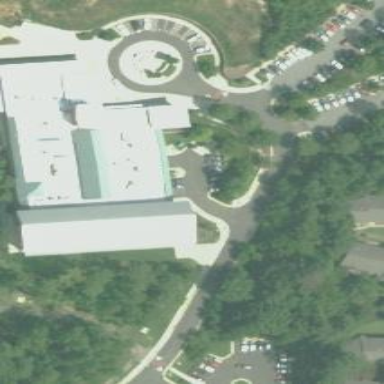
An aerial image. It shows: Civic building that serves as library.